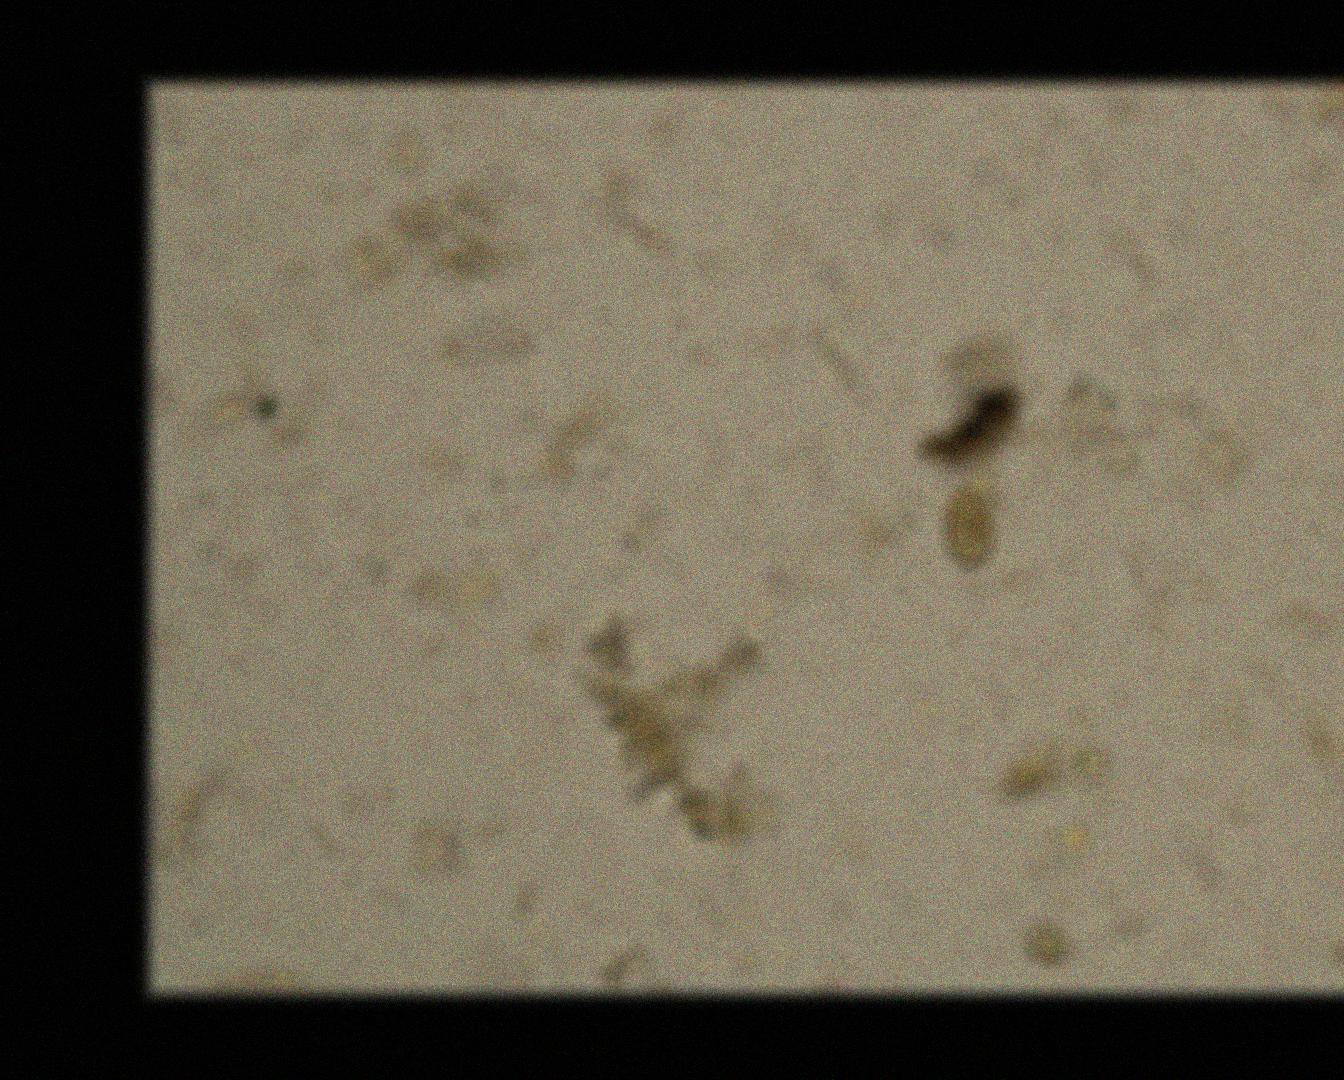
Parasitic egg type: Opisthorchis viverrine